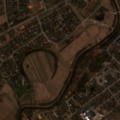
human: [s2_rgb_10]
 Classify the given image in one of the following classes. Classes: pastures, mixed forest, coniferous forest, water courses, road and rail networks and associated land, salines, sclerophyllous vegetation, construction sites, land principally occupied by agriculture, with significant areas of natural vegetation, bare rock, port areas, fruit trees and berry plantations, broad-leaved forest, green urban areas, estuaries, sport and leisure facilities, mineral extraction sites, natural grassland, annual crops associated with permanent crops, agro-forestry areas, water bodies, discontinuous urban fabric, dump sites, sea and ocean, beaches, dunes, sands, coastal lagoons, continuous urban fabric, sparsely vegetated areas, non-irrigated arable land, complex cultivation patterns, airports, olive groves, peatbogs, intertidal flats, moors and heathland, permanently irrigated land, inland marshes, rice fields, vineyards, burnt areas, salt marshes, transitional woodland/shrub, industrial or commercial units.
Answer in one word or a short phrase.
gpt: discontinuous urban fabric, industrial or commercial units, green urban areas